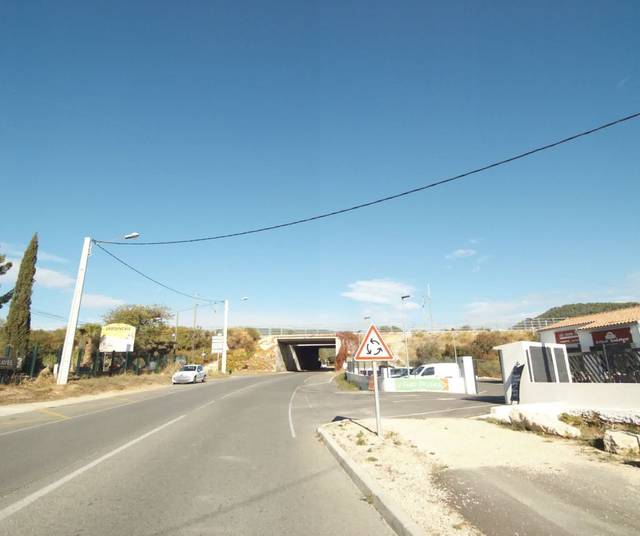
Region: France
Coordinates: 43.208, 5.628